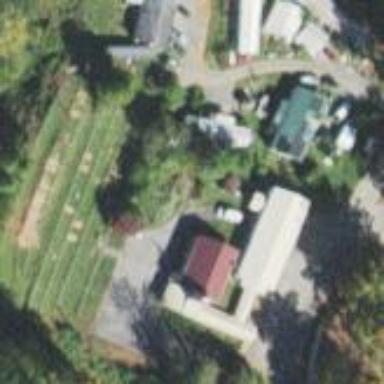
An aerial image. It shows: Cemetery.